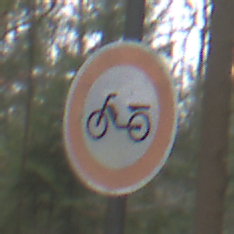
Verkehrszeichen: VerbotMofas
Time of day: Midday
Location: Outdoor (Nature)
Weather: Overcast
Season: NotSpecified
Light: Natural